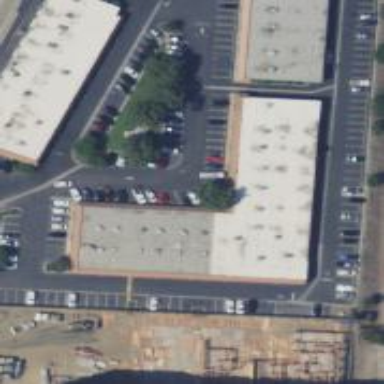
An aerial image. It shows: Building.